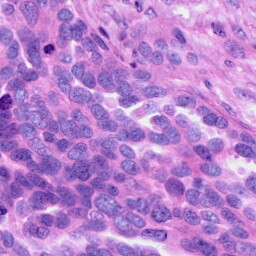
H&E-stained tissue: Ovarian